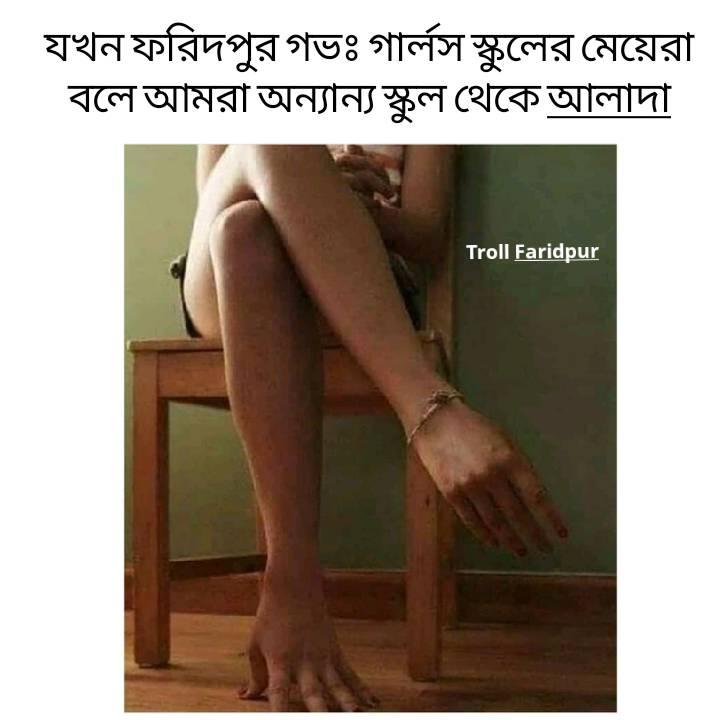
Text: যখন ফরিদপুর গভঃ গার্লস স্কুলের মেয়েরা বলে আমরা অন্যান্য স্কুল থেকে আলাদা
Label: Hate
Hate category: Personal Offence
Targeted group: Individual